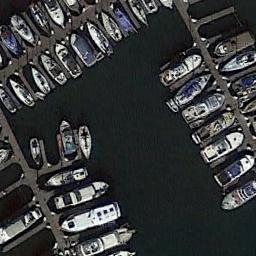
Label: harbor